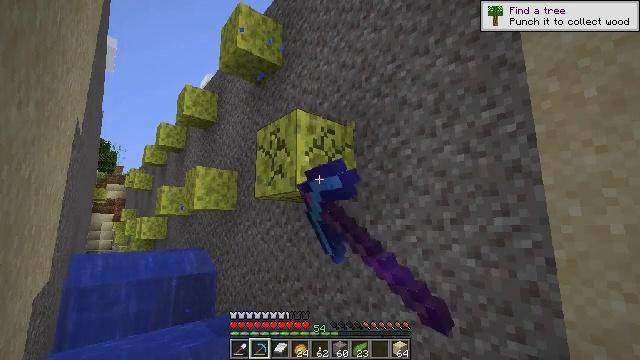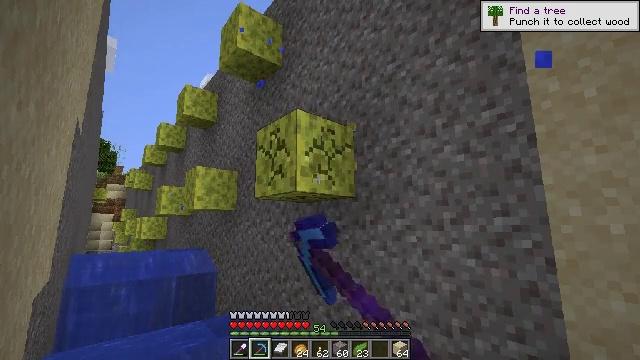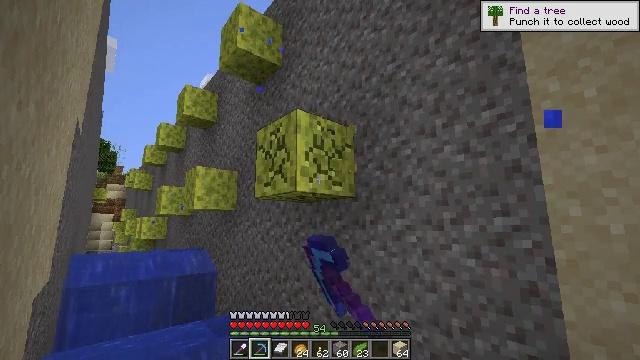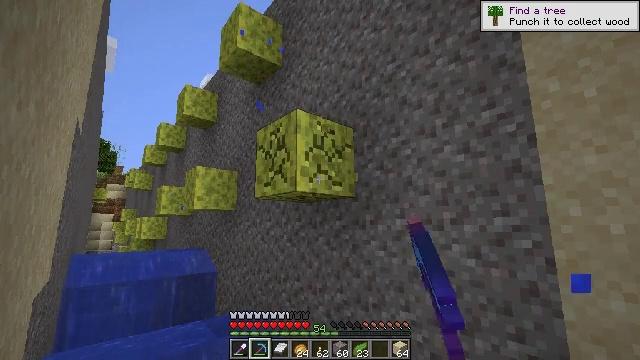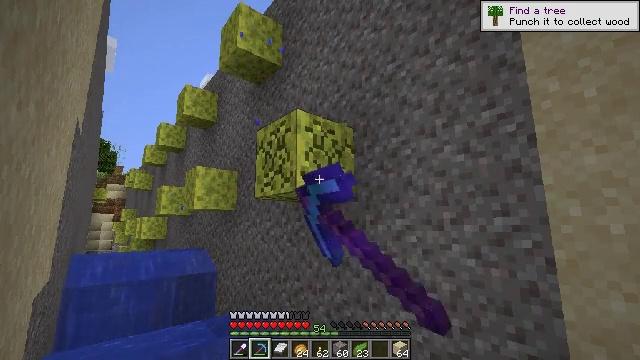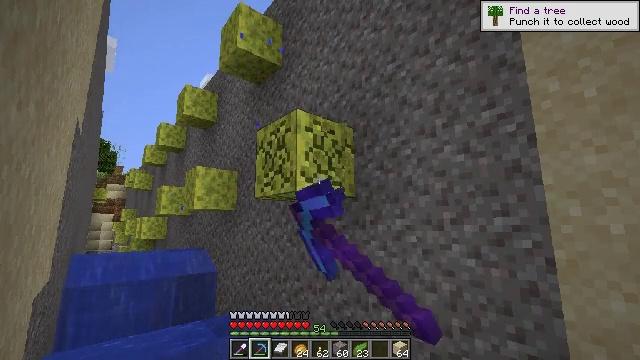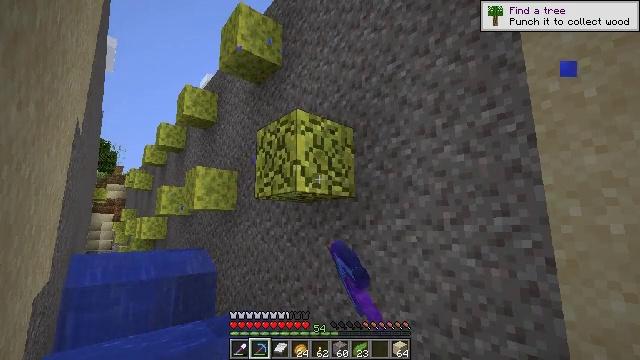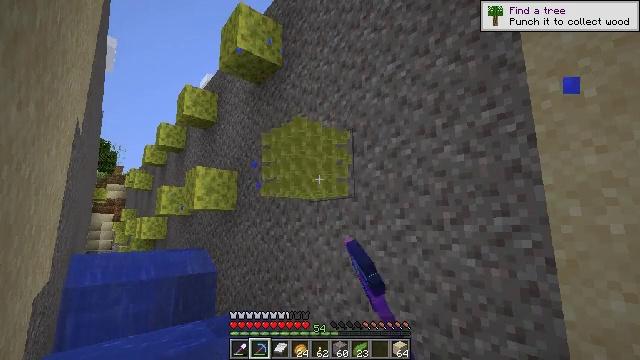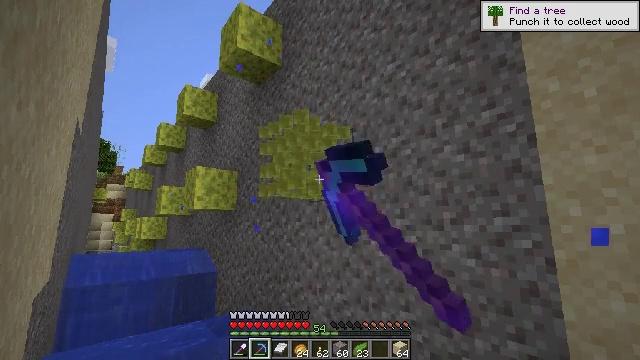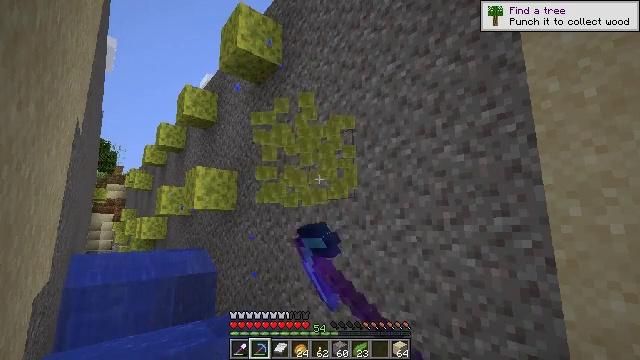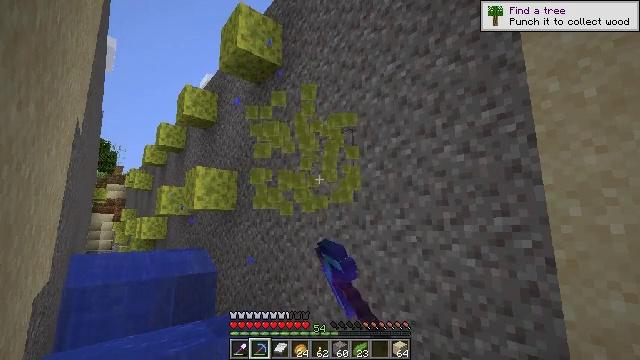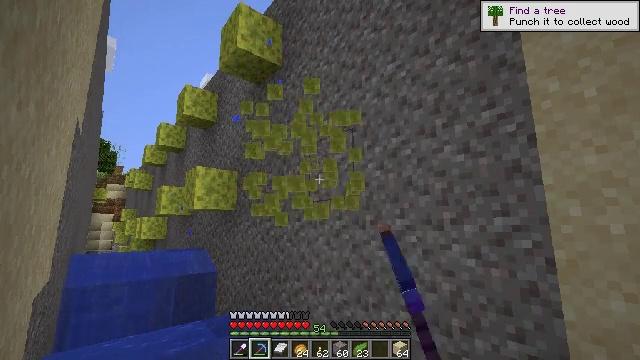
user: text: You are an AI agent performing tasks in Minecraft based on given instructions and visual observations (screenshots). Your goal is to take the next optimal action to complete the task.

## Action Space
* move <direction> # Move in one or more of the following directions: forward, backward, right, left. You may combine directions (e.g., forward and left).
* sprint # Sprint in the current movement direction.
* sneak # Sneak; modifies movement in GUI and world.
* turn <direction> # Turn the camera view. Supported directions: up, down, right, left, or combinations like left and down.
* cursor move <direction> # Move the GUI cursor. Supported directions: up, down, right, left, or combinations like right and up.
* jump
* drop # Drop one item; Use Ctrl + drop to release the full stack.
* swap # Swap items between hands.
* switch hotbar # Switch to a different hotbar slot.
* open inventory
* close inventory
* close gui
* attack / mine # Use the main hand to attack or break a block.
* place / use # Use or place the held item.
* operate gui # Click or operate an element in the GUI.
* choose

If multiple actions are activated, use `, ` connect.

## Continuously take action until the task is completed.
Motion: motion action
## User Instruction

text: Break the wet sponge block.
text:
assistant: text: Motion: attack / mine
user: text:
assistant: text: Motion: attack / mine
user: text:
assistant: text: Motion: attack / mine
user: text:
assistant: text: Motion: attack / mine
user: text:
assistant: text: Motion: attack / mine
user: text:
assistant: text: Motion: attack / mine
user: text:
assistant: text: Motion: attack / mine
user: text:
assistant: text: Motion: attack / mine
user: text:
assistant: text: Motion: attack / mine
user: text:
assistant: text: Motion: attack / mine
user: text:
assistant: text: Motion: attack / mine
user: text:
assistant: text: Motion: no_op